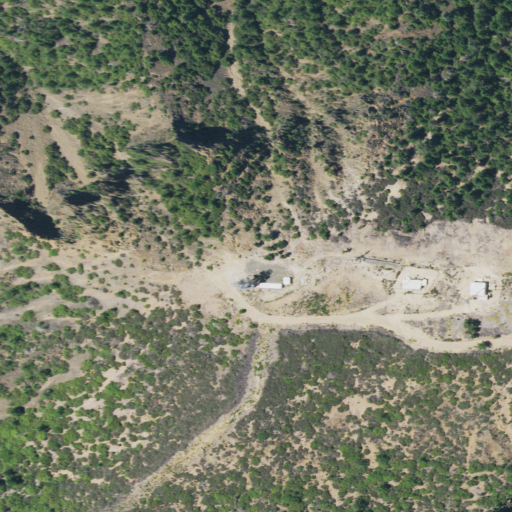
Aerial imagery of mountain in California named Mount Saint Helena containing shrub, evergreen forest, and low intensity development